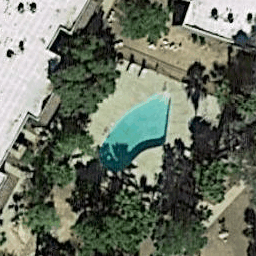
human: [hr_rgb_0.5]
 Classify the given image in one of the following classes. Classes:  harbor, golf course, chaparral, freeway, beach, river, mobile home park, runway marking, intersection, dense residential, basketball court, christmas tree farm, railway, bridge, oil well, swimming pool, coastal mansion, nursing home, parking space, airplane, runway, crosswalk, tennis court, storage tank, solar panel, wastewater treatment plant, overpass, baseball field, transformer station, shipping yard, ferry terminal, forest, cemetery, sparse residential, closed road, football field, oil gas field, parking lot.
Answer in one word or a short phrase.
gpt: swimming pool